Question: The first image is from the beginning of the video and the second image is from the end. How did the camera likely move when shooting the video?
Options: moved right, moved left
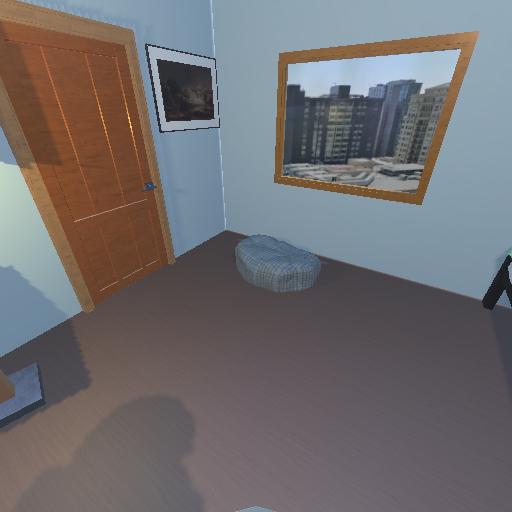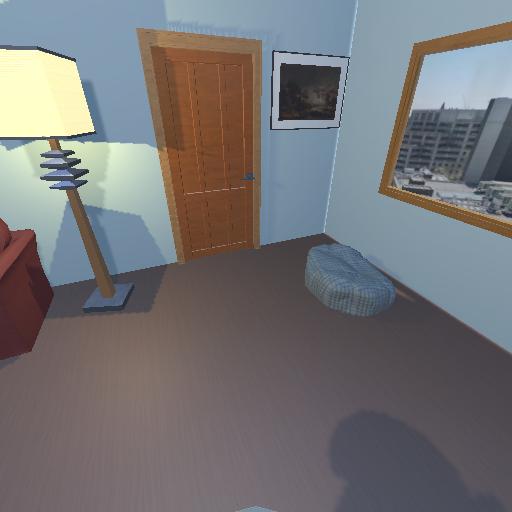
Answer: moved right